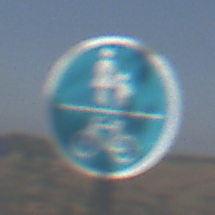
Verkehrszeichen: GemeinsamerGehUndRadweg
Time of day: Midday
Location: Outdoor (Nature)
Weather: PartlyCloudy
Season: NotSpecified
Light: Natural